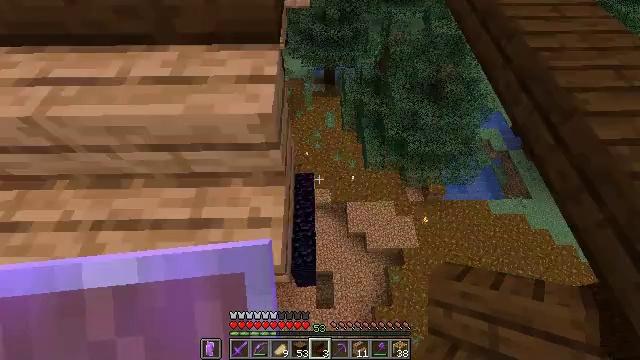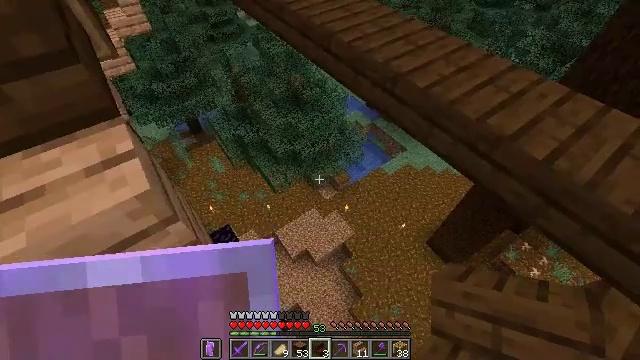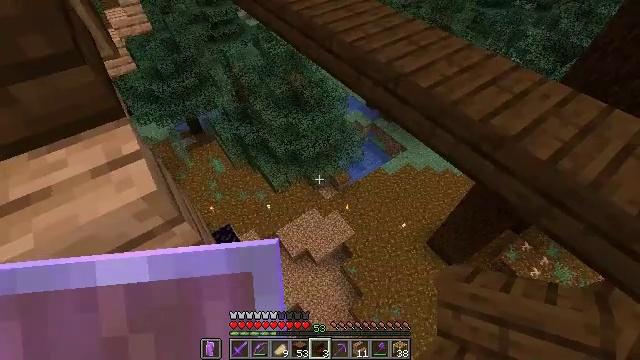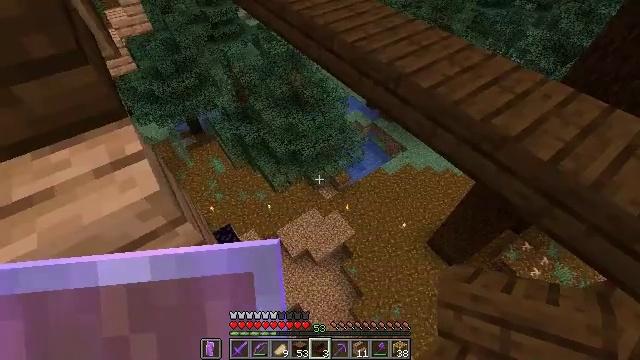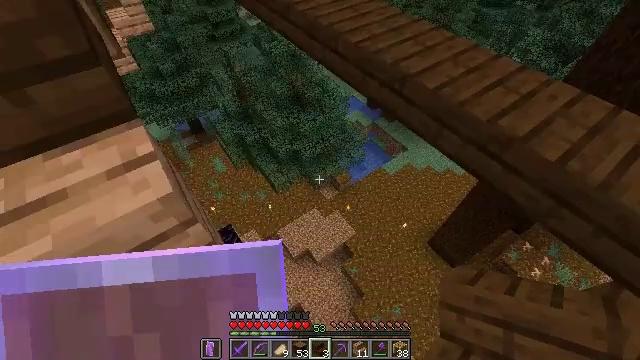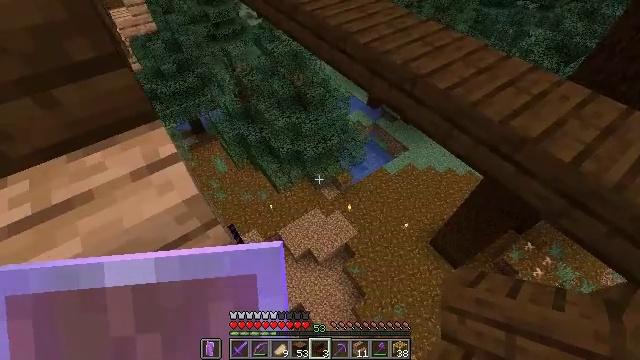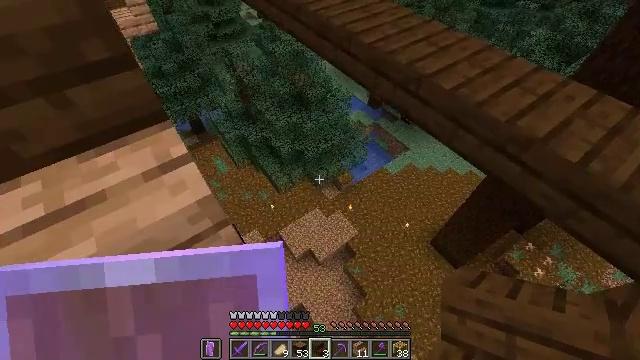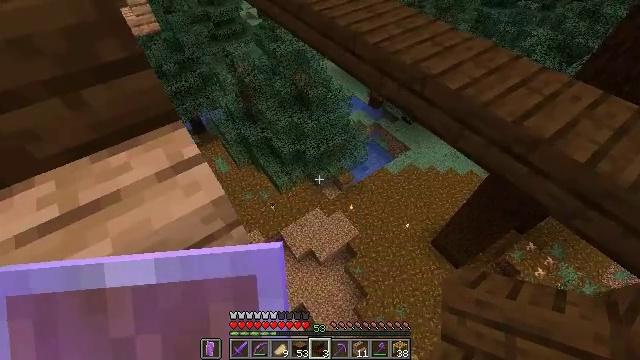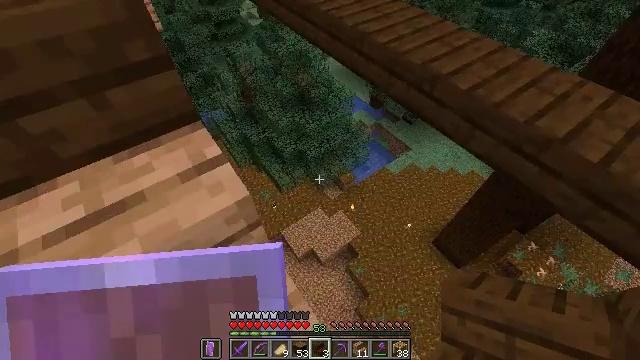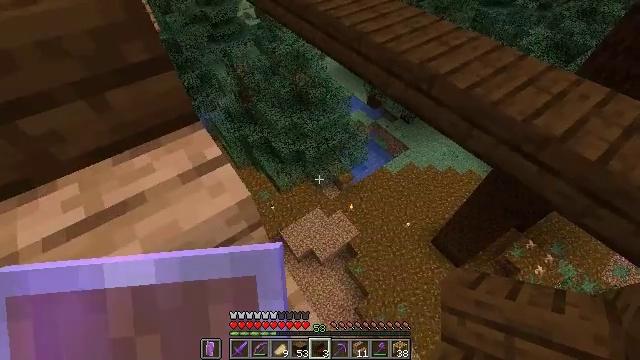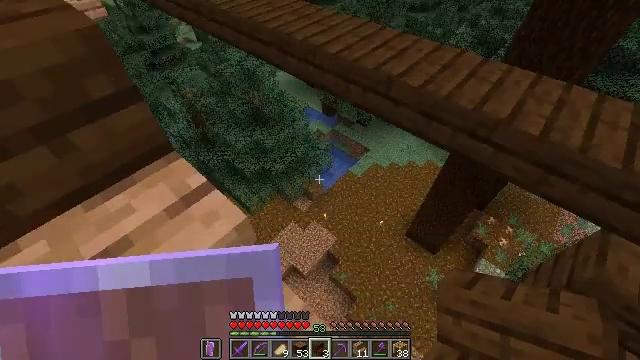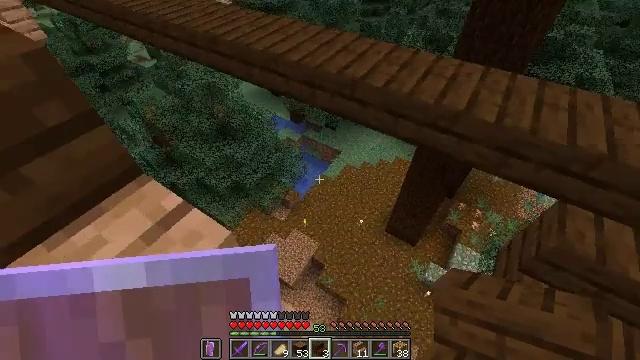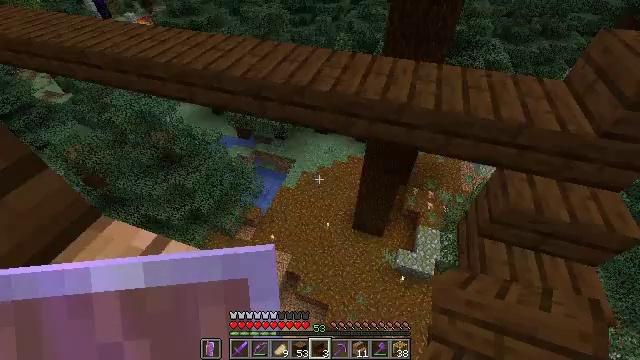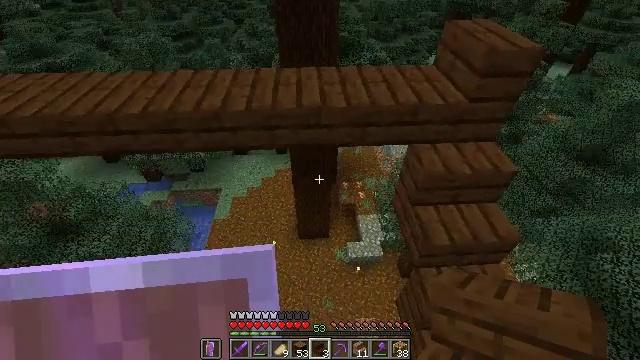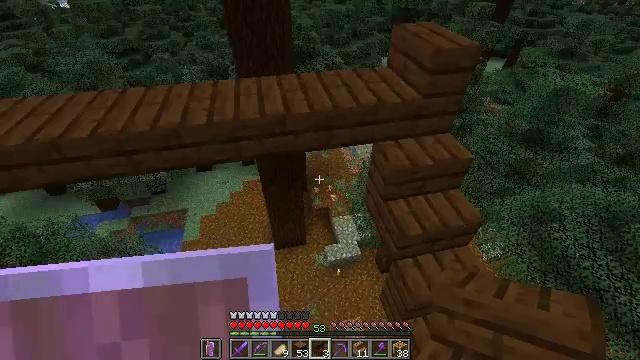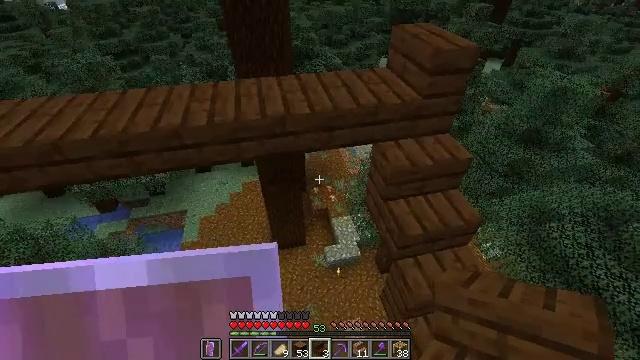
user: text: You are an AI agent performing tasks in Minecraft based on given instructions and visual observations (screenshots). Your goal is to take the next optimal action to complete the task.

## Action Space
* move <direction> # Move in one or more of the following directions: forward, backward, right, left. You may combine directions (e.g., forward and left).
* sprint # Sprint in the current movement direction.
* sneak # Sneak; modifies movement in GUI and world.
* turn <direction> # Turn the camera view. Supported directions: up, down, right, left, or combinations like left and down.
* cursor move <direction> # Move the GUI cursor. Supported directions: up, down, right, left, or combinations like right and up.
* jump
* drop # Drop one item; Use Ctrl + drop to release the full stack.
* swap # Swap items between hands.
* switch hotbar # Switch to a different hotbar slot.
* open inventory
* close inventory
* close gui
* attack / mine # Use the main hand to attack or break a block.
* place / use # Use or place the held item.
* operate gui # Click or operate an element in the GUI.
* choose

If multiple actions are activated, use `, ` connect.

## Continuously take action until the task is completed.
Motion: motion action
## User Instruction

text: Remove the dark oak stairs from the build.
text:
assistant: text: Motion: sneak, turn right and up
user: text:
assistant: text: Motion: move left, sneak
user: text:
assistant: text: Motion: move left, sneak
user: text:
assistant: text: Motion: move left, sneak
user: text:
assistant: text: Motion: move left, sneak
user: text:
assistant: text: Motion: move left, sneak
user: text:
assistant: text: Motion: move left, sneak
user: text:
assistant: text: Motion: move left, sneak
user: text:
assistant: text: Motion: move left, sneak
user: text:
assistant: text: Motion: move left, sneak, turn right and up
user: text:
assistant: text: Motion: move left, sneak, turn right and up
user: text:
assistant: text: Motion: move left, sneak, turn right and up
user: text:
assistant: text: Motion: move left, sneak, turn right and up
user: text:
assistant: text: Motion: sneak, turn right and up
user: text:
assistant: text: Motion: sneak
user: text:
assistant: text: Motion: sneak
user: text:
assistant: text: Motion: sneak
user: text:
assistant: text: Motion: sneak
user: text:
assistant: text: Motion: sneak
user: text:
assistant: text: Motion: sneak
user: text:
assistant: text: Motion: sneak
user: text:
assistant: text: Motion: sneak
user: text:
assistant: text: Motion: sneak
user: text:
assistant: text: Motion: sneak
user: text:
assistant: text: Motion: sneak
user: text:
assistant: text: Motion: sneak
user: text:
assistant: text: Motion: sneak
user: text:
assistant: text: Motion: sneak
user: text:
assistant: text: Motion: sneak
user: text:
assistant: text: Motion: move right, sneak